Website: walmart
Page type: account-selection
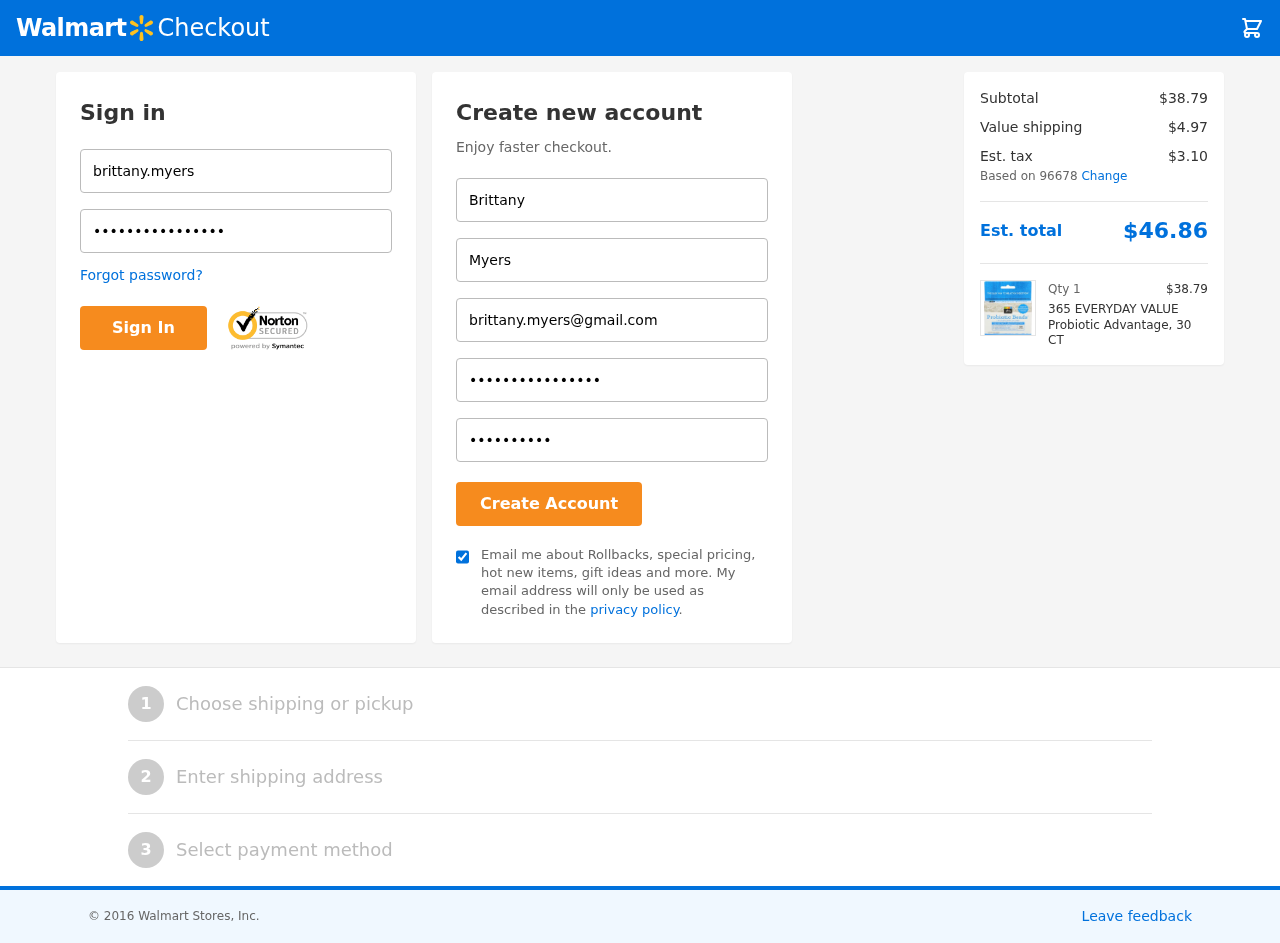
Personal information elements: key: PII_EMAIL
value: brittany.myers@gmail.com
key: PII_FIRSTNAME
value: Brittany
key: PII_LASTNAME
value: Myers
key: PII_LOGIN_USERNAME
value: brittany.myers
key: PII_POSTCODE
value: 96678
Product elements: key: PRODUCT1_NAME
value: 365 EVERYDAY VALUE Probiotic Advantage, 30 CT
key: PRODUCT1_PRICE
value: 38.79
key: PRODUCT1_QUANTITY
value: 1
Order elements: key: ORDER_SUBTOTAL
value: $38.79
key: ORDER_SHIPPING_COST
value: $4.97
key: ORDER_TAX
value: $3.10
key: ORDER_TOTAL
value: $46.86